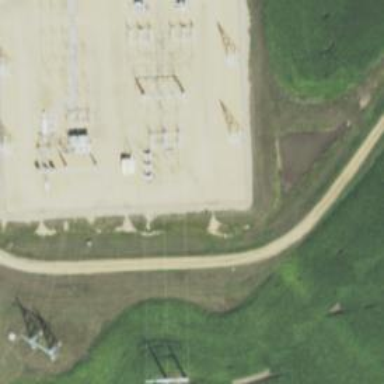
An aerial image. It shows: Switch for power supply.